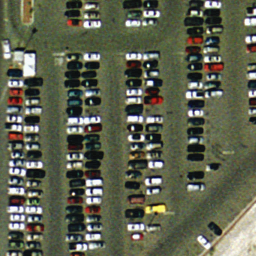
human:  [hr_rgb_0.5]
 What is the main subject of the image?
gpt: parking lot